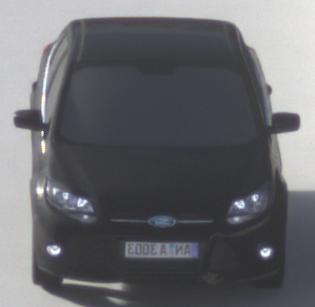
Make: Ford
Model: Focus 1.6 Ti-VCT
Detailed model: Focus (III)
Model produced from: 2011/09
Model produced until: 2014/09
Doors: 5
Color: black
Road condition: dry road
Daytime: morning or afternoon
Contrast: medium contrast